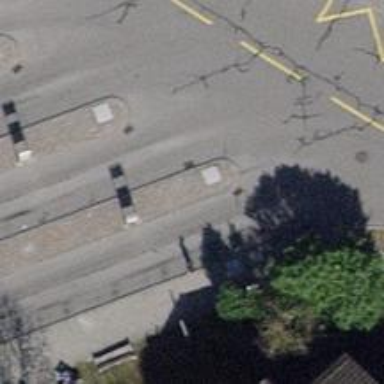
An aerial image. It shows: Platform for public transport. The platform is located by the road.